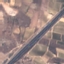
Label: Highway